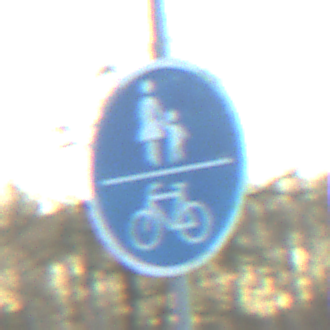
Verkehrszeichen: GemeinsamerGehUndRadweg
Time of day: SunriseSunset
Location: Outdoor (Nature)
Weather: Clear
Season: Winter
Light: Natural